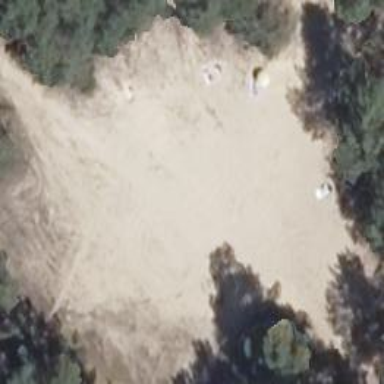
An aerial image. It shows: Natural area covered with sand.